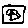
Label: line